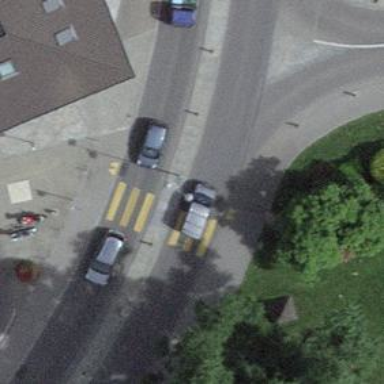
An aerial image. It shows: Marked zebra crossing with island in the middle.